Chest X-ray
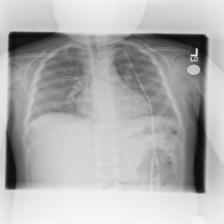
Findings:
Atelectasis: negative
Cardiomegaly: negative
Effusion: positive
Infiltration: positive
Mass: negative
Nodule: negative
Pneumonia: negative
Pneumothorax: negative
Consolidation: negative
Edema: negative
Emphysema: negative
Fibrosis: negative
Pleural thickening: negative
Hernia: negative